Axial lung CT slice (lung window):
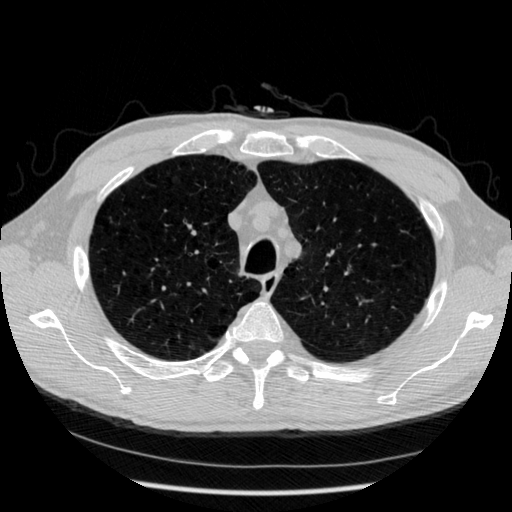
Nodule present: no